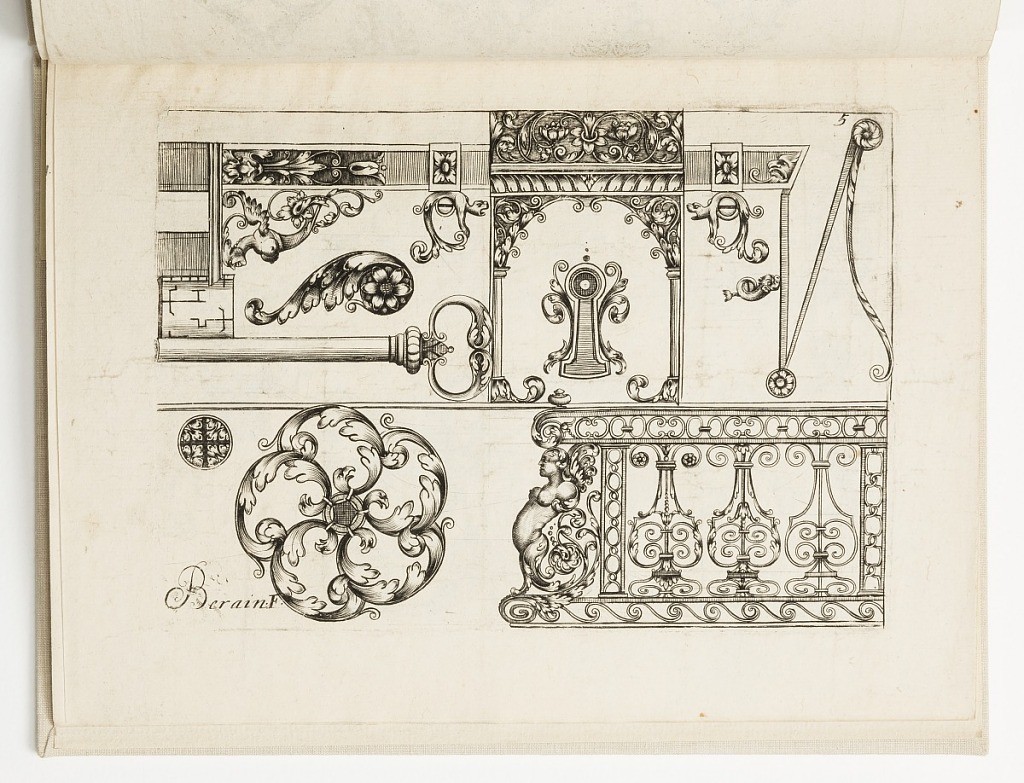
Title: Ornament Designs for Escutcheon and Key
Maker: Hugues Brisville, French, active ca. 1663
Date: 1662
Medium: Engraving on laid paper
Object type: Print
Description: Horizontal rectangle showing a variety of ornaments. At top, an escutcheon within an architectural framework and screws surrounded by fantastic beasts. At left, the handle of a key. Below, a floral form with eagle heads. The plate is signed.